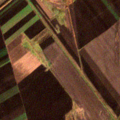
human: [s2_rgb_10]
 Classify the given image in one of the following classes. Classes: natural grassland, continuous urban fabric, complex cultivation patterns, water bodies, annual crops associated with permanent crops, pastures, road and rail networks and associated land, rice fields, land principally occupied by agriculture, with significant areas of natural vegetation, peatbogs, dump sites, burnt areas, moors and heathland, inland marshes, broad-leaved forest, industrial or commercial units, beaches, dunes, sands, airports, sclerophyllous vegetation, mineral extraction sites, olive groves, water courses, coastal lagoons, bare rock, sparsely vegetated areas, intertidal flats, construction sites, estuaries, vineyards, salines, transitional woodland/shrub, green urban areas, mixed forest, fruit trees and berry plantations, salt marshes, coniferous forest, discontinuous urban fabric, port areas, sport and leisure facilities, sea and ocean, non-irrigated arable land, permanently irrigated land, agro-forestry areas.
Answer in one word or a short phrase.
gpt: non-irrigated arable land, land principally occupied by agriculture, with significant areas of natural vegetation